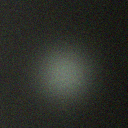
Screen state: off